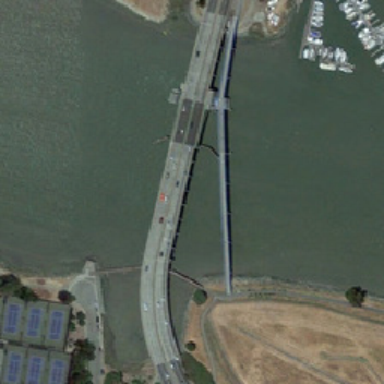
The bridge is located on the green river the port and eight tennis courts nearby .